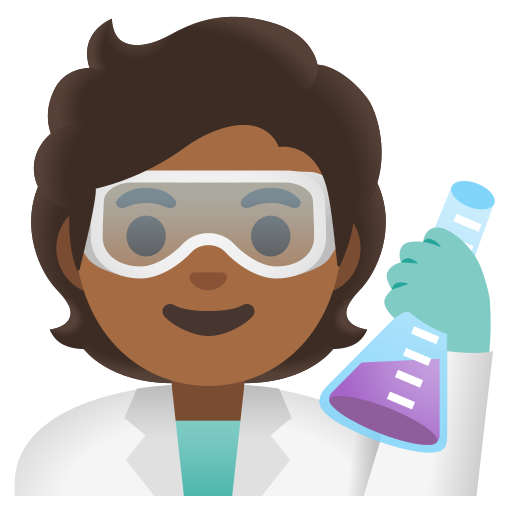
Emoji: 🧑🏾‍🔬